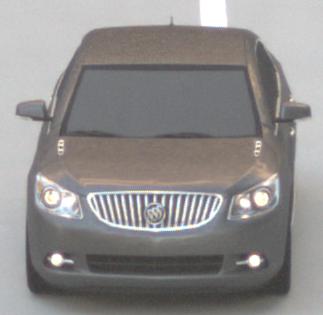
Make: Buick
Model: LaCrosse
Detailed model: Gen. 2
Model produced from: 2009
Model produced until: 2016
Doors: 4
Color: gray
Road condition: dry road
Daytime: sunrise or sunset
Contrast: low contrast